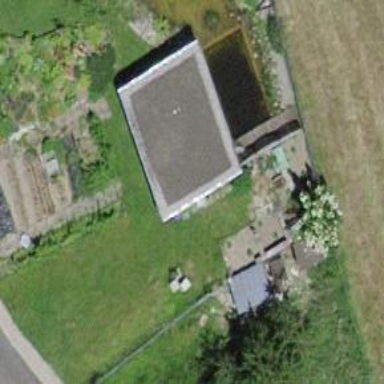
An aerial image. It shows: Shed building.